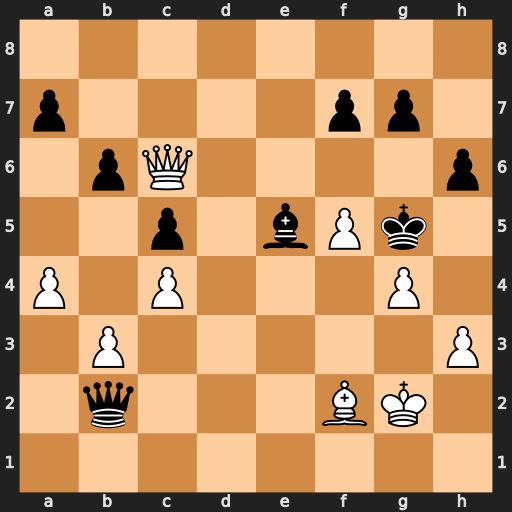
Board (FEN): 8/p4pp1/1pQ4p/2p1bPk1/P1P3P1/1P5P/1q3BK1/8
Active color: w
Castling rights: -
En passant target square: -
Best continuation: h4+ Kf4 Qf3#